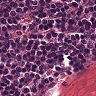
Metastatic tissue present: no